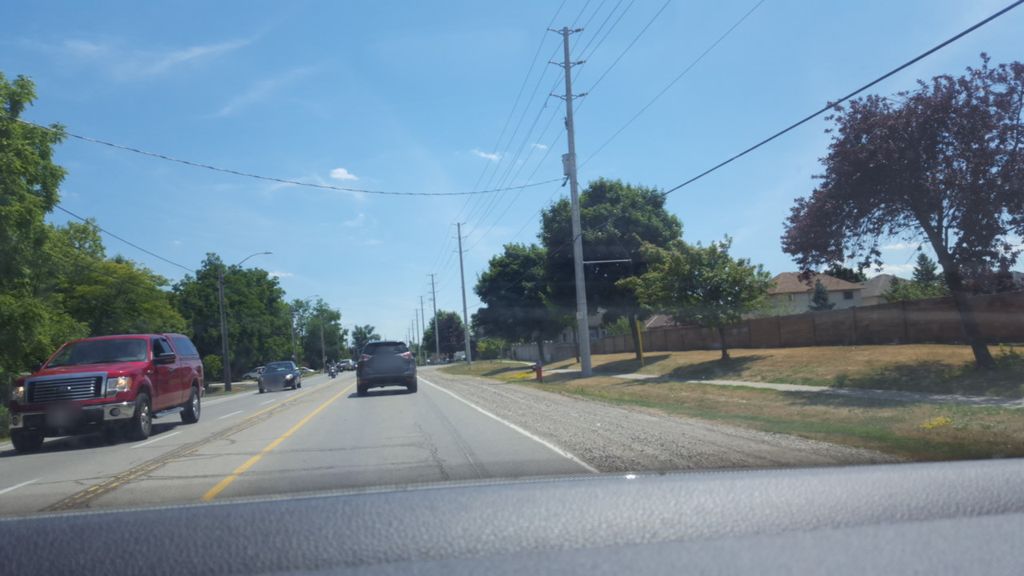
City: hamilton